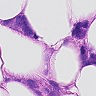
Metastatic tissue present: yes